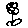
Label: flower